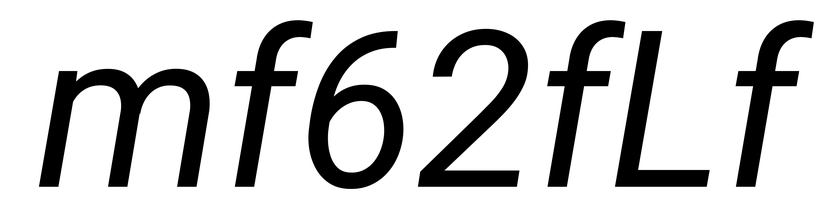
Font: Roboto-Italic_Italic